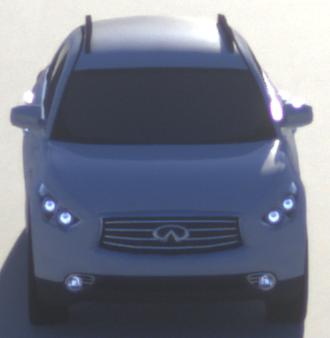
Make: Infiniti
Model: FX 37
Detailed model: FX (S51)
Model produced from: 2012/07
Model produced until: 2013/10
Doors: 5
Color: white
Road condition: dry road
Daytime: sunrise or sunset
Contrast: high contrast